Question: I tryed to find windows true/false slider element, but without any succes. I try to use 'input range', but this is not the same. I can use checkboxes for 0 - 1 value, but I realy need those slider's here.
They look's like this:

How can I create them in JavaScript application?
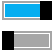
Answer: That control is called a <URL>. Create it in HTML like this:
'''
<div data-win-control="WinJS.UI.ToggleSwitch">
</div>
'''
or in JavaScript like this:
'''
var object = new WinJS.UI.ToggleSwitch();
'''